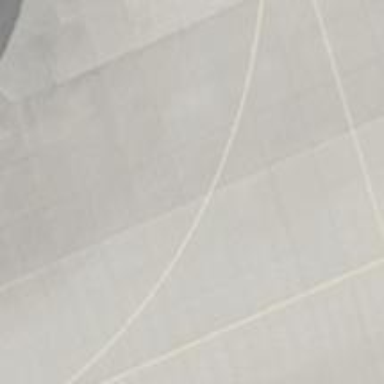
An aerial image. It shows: Concrete taxiway at the airport.